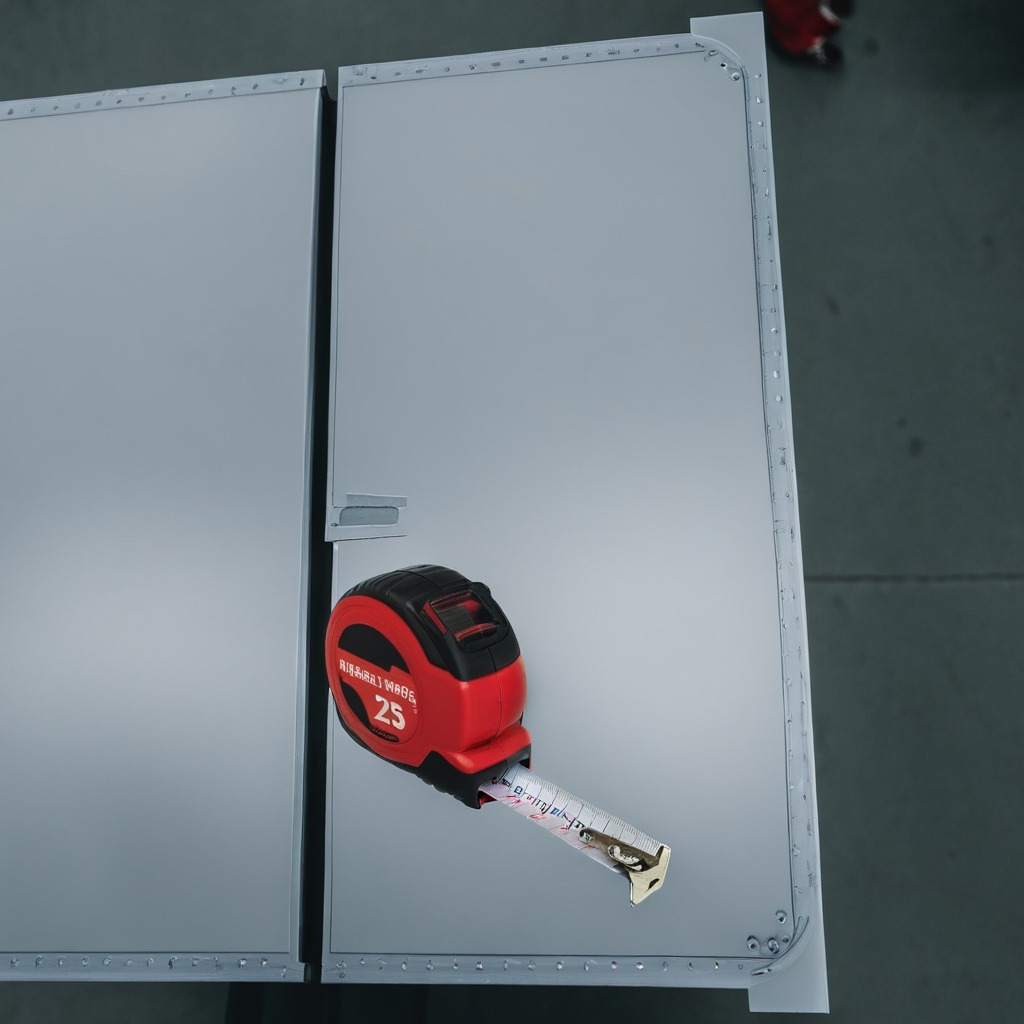
A measuring tape lies on the toolbox surface in an airplane hangar workshop.